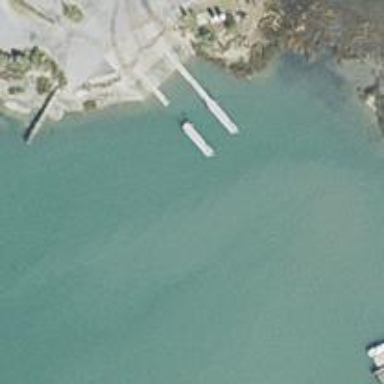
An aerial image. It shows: Man-made pier.